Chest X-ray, PA view. Patient: 34 years old, sex F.
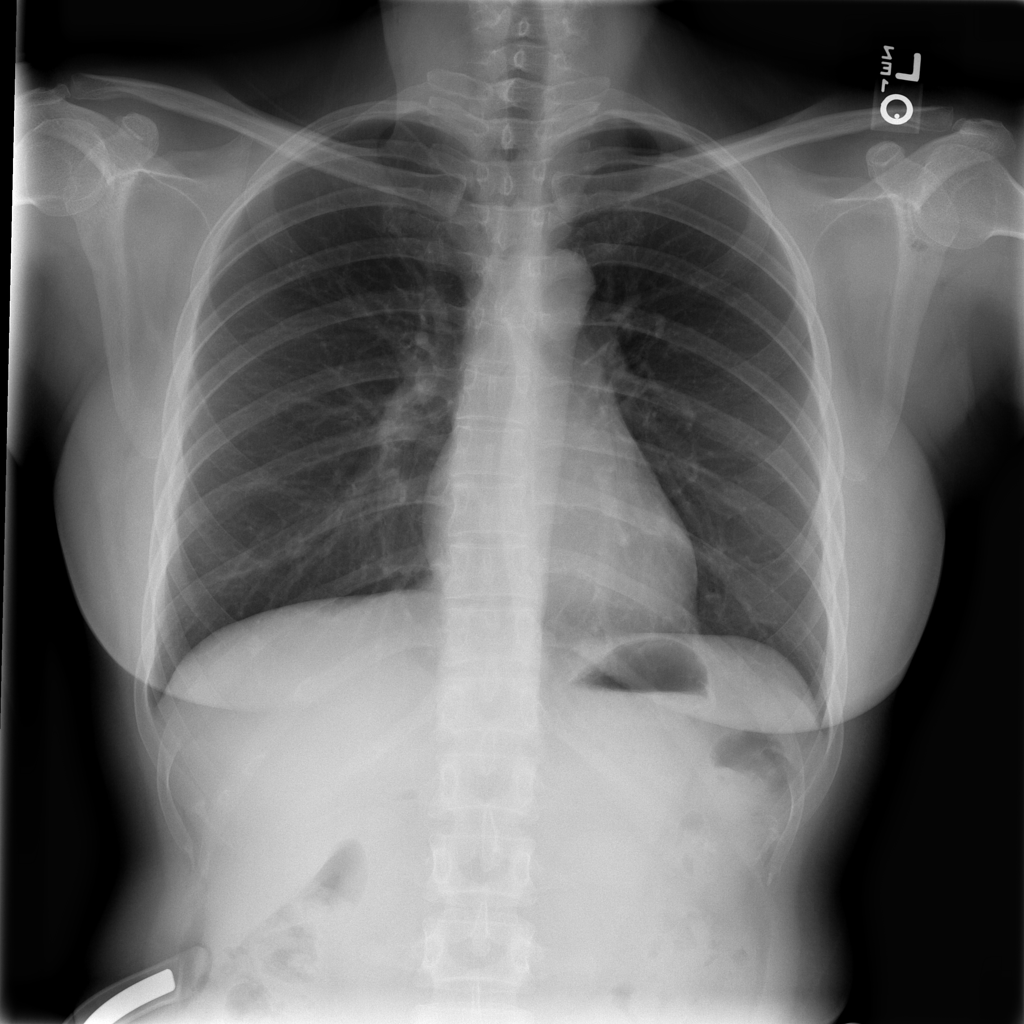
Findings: No Finding